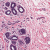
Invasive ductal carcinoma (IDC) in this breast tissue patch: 0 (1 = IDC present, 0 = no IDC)